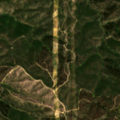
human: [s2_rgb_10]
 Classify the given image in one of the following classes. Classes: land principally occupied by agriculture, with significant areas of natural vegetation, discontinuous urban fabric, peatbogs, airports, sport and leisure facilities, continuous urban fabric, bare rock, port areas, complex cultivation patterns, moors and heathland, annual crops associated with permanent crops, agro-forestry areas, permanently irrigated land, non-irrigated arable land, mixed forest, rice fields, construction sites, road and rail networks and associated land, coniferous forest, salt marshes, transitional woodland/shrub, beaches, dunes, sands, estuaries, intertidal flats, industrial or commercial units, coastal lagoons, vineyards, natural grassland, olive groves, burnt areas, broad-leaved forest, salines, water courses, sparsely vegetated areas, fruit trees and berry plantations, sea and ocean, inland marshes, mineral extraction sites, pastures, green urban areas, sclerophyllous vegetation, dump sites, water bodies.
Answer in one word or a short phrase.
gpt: broad-leaved forest, sclerophyllous vegetation, transitional woodland/shrub